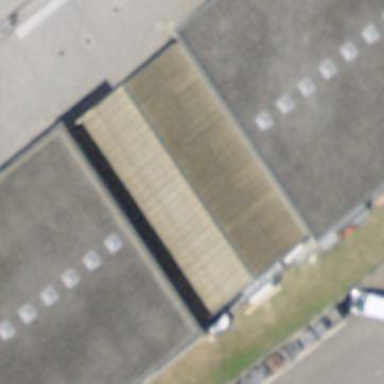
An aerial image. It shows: Industrial building.